Question: This query is searching employee name and employee's manager.

but 'as' keyword causes error ora-00933.
so, i changed "from employee as e, employee as s" to "from employee e, employee s".
why 'as' keyword causes the error ora-00933?
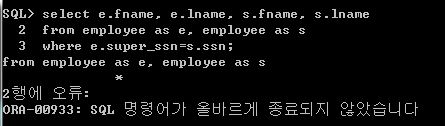
Answer: The 'as' keyword can be used in the 'select' clause but not the 'from' clause. This is the general idea:
'''
select field1 as f1
from table1 t1
where t1.field1 = something
'''